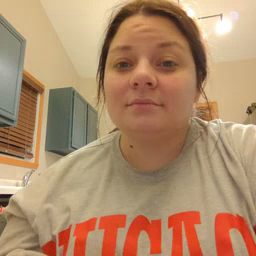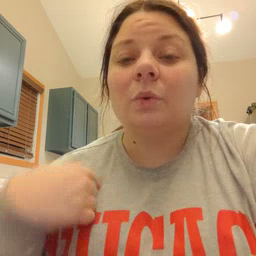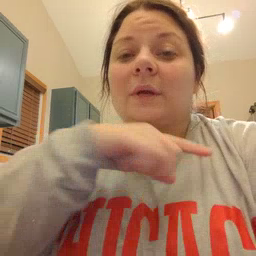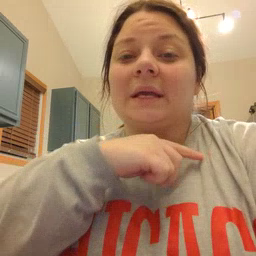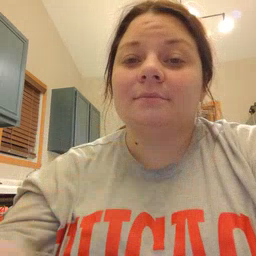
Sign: weus